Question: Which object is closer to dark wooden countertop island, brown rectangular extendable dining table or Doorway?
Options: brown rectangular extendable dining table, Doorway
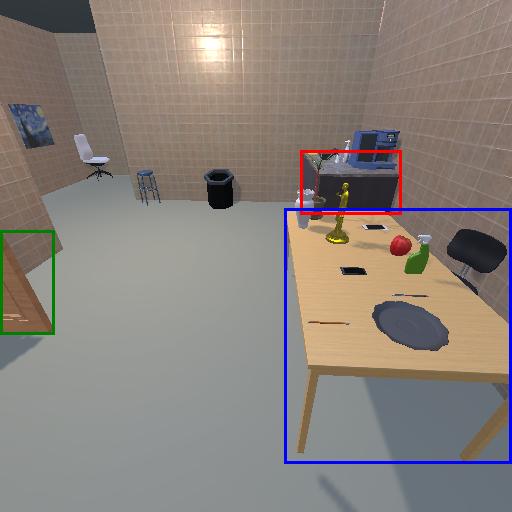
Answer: brown rectangular extendable dining table